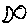
Label: moon